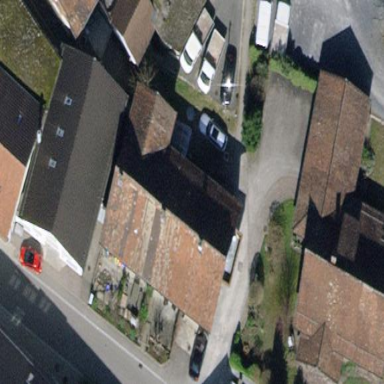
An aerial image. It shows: Farm building with gabled roof.